Question: How to post back selected Category item from html.dropdownlist to the browse action method in the event controller? I am thinking of AJAX and JQuery.

EVENT CONTROLLER
EventController.cs
'''
//
// GET: /Event/CategoryMenu
[ChildActionOnly]
public ActionResult CategoryMenu()
{
int id = 400;
ViewBag.Categories = storeDB.Categories.OrderBy(g => g.Name).ToList();
var cevent = storeDB.Events.Single(a => a.EventId == id);
return PartialView(cevent);
//var categories = storeDB.Categories.ToList();
//return PartialView(categories);
}
//
// GET: /Store/Browse
public ActionResult Browse(string category)
{
// Retrieve Category and its Associated Events from database
var categoryModel = storeDB.Categories.Include("Events").Single(g => g.Name == category);
return View(categoryModel);
}
'''
MODEL
EventCalendarEntities.cs
'''
public class EventCalendarEntities : DbContext
{
public DbSet<Event> Events { get; set; }
public DbSet<Category> Categories { get; set; }
public DbSet<Place> Places { get; set; }
public DbSet<Cart> Carts { get; set; }
public DbSet<Order> Orders { get; set; }
public DbSet<OrderDetail> OrderDetails { get; set; }
}
'''
Category.cs
'''
public partial class Category
{
public int CategoryId { get; set; }
public string Name { get; set; }
public List<Event> Events { get; set; }
}
'''
Event.cs
'''
[Bind(Exclude = "EventId")]
public class Event
{
[ScaffoldColumn(false)]
public int EventId { get; set; }
[DisplayName("Category")]
public int CategoryId { get; set; }
[DisplayName("Place")]
public int PlaceId { get; set; }
[Required(ErrorMessage = "An Event Title is required")]
[StringLength(160)]
public string Title { get; set; }
[Required(ErrorMessage = "Price is required")]
[Range(0.01, 100.00, ErrorMessage = "Price must be between 0.01 and 100.00")]
public decimal Price { get; set; }
[Required(ErrorMessage = "Event Date is required")]
[DisplayName("Event Date")]
public DateTime EventDate { get; set; }
[Required(ErrorMessage = "Start Time is required")]
[DisplayName("Start Time")]
public TimeSpan StartTime { get; set; }
[Required(ErrorMessage = "End Time is required")]
[DisplayName("End Time")]
public TimeSpan EndTime { get; set; }
[Required(ErrorMessage = "Description is required")]
[StringLength(1000)]
public string Description { get; set; }
[DisplayName("Event Place URL")]
[StringLength(1024)]
public string EventPlaceUrl { get; set; }
public virtual Category Category { get; set; }
public virtual Place Place { get; set; }
}
'''
VIEW
CategoryMenu.cshtml
'''
@model MvcEventCalendar.Models.Event
<p id="categories">
@Html.LabelFor(model => model.Category)
@Html.DropDownListFor(model => model.Category, new SelectList(ViewBag.Categories, "CategoryId", "Name", Model.CategoryId), "-- Select Category --")
@Html.ValidationMessageFor(model => model.Category)
</p>
'''
Browse.cshtml
'''
@model MvcEventCalendar.Models.Category
@{
ViewBag.Title = "Browse Events";
}
<div class="genre">
<h3><em>@Model.Name</em> Events</h3>
<ul id="album-list">
@foreach (var theEvent in Model.Events)
{
<li><a href="@Url.Action("Details", new
{
id = theEvent.EventId
})">
<img alt="@theEvent.Title" src="@theEvent.EventPlaceUrl"/>
<span>@theEvent.Title</span> </a>
</li>
}
</ul>
</div>
'''
I am getting Object reference not set to an instance of an object. NullReference exception was unhandled by user code in line Events
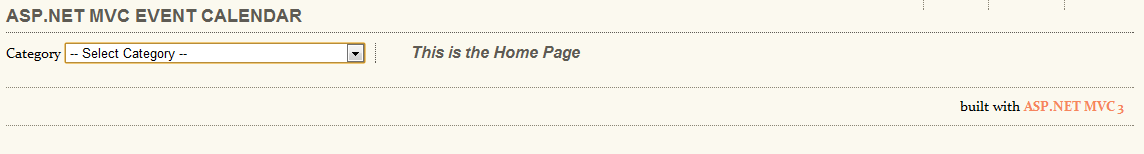
Answer: If you want to post the selected category when the selection changes you could indeed use AJAX.
I would just add some class and url attributes to the dropdown so that it can be unobtrusively AJAXified in a separate js file:
'''
@Html.DropDownListFor(
model => model.Category,
new SelectList(ViewBag.Categories, "CategoryId", "Name", Model.CategoryId),
"-- Select Category --",
new {
@class = "category",
data_browse_url = Url.Action("browse", "event")
}
)
'''
and then in a separate js file:
'''
$(function() {
$('.category').change(function() {
var value = $(this).val();
if (value != null && value != '') {
$.ajax({
url: $(this).data('browse-url'),
type: 'POST',
data: { category: value },
success: function(result) {
// TODO: do something with the returned HTML from the action
}
});
}
});
});
'''